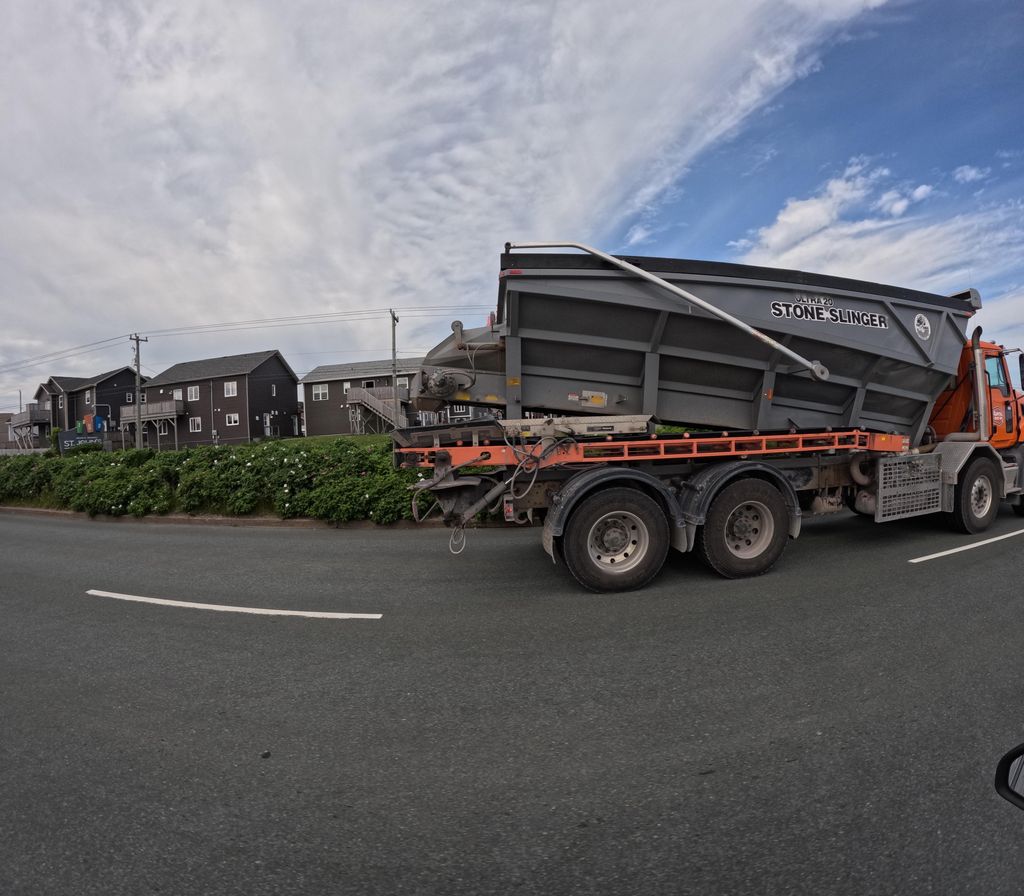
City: st_johns